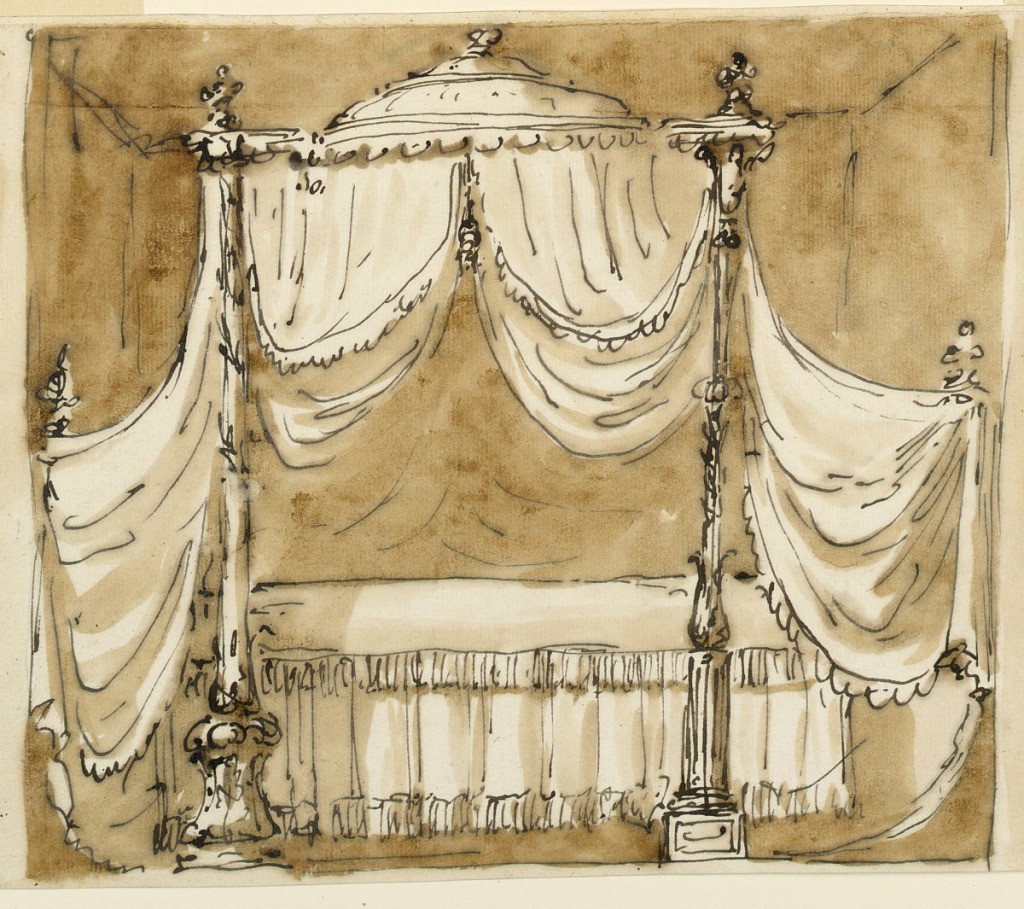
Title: Design for a Canopy Bed
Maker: Giuseppe Barberi, Italian, 1746–1809
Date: ca. 1790
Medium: Pen and brown ink, brush and brown wash on off-white laid paper, lined
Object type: Drawing
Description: Two columns for which to alternative designs are suggested, supporting the front curtains. The bed is seen from the long side. Standing is an angular alcove. Background as -1641.